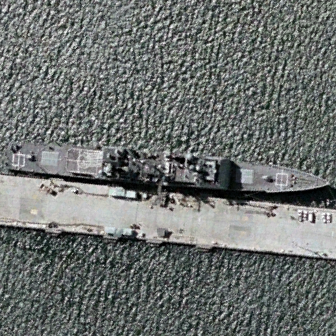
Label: cruiser